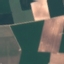
Label: AnnualCrop